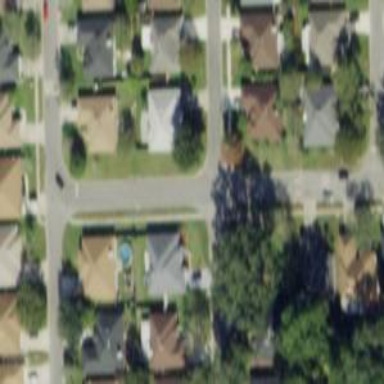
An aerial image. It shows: Residential road.